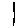
Label: line